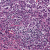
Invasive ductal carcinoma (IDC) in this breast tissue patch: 1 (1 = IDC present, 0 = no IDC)